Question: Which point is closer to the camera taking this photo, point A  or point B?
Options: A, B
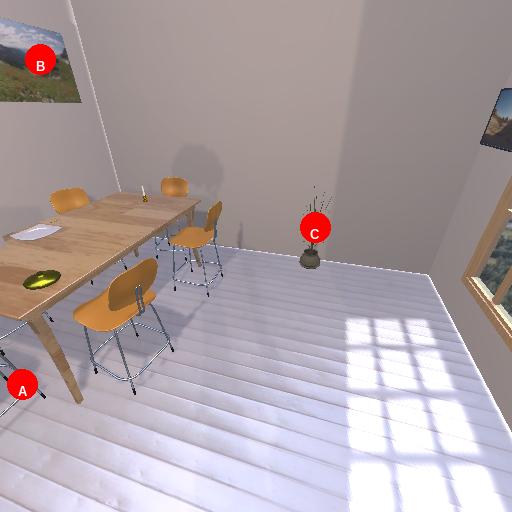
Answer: A